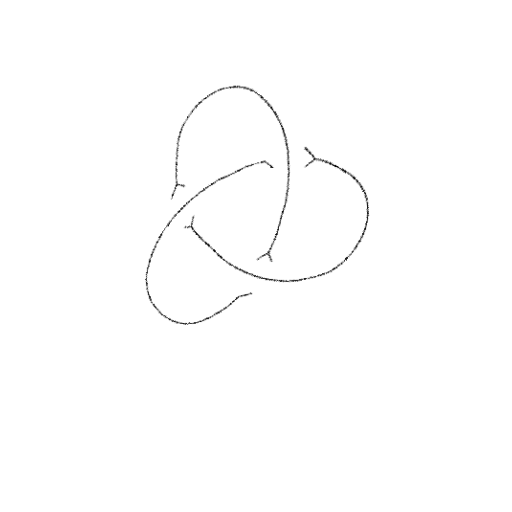
Crossing number: 3